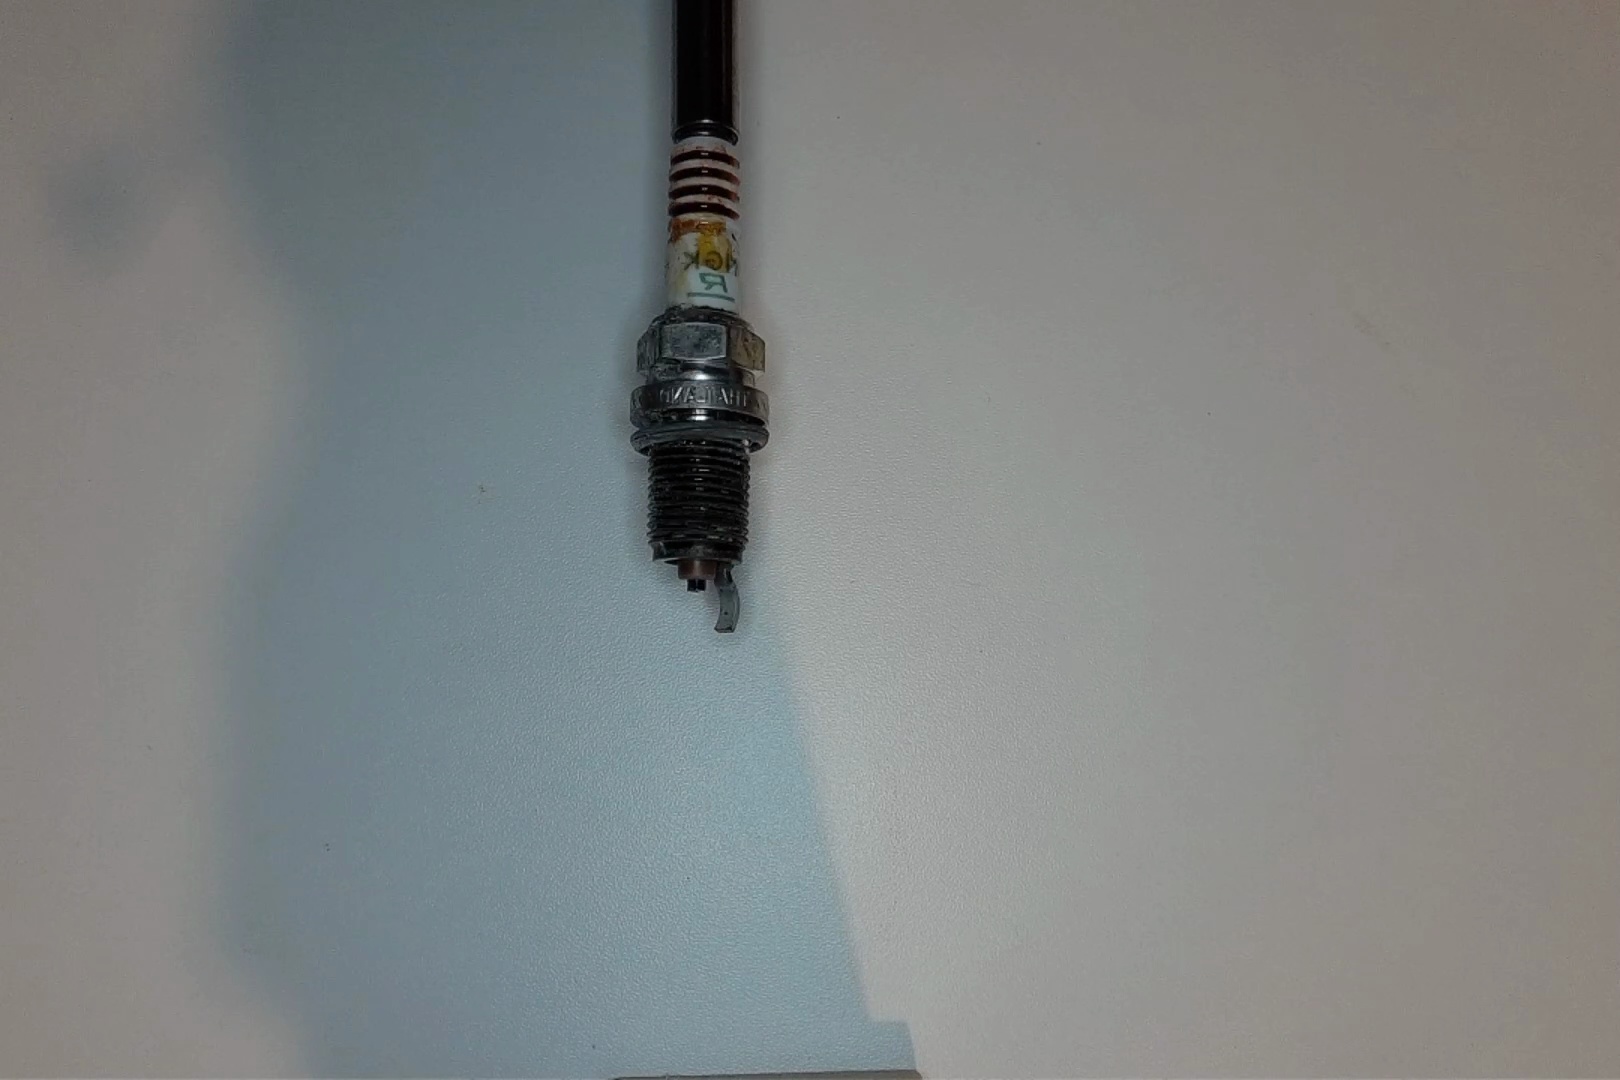
Label: anomaly